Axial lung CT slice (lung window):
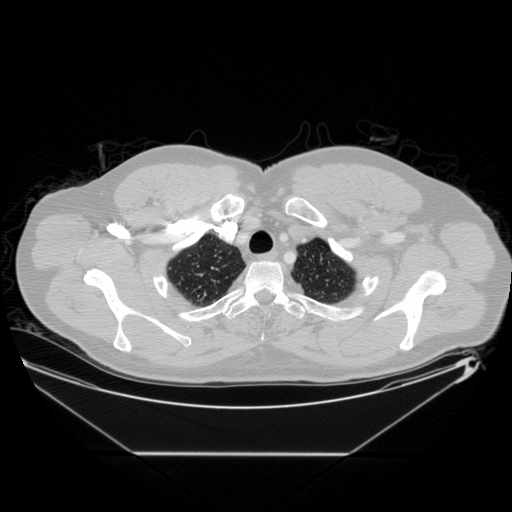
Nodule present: no